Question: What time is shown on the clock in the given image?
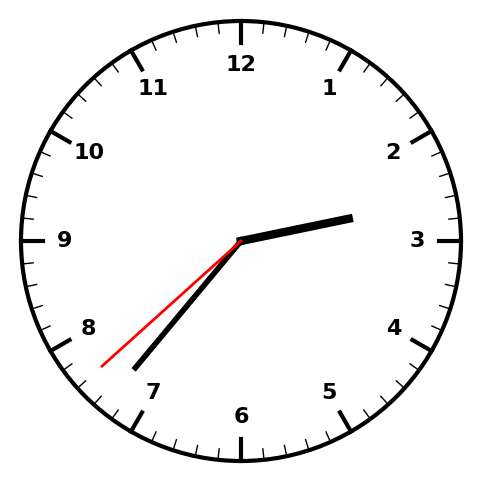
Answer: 02:36:38